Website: walmart
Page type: billing-address
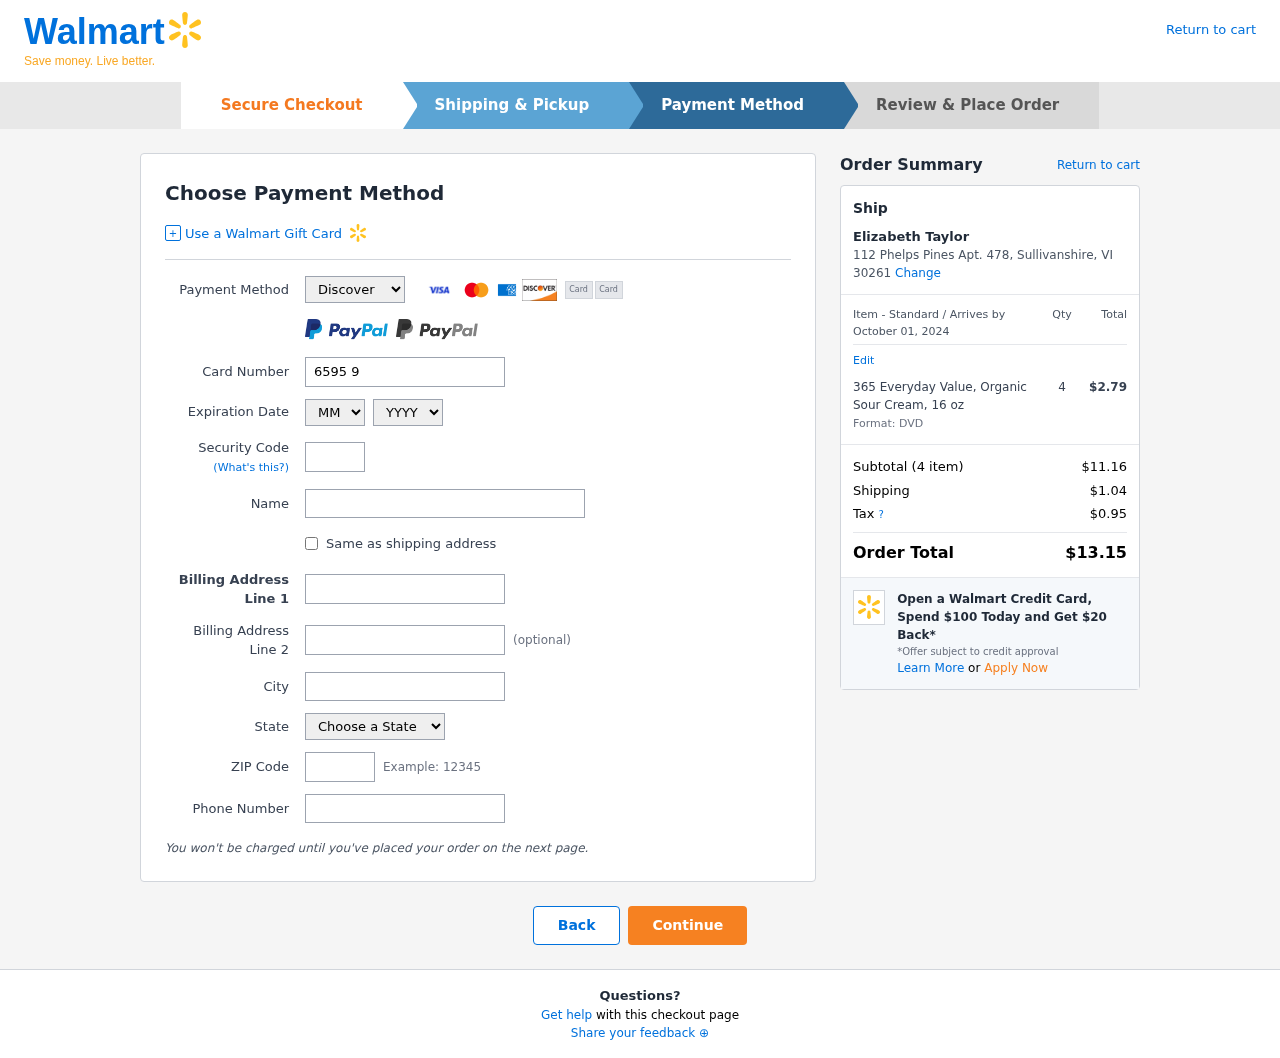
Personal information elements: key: PII_CARD_CVV
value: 218
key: PII_CARD_EXPIRY_MONTH
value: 12
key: PII_CARD_EXPIRY_YEAR
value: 30
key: PII_CARD_NUMBER
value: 6595 9175 9414 3813
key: PII_CARD_TYPE
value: Discover
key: PII_CITY
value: Sullivanshire
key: PII_CITY_STATE_ZIP
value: Sullivanshire, VI 30261
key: PII_FULLNAME
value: Elizabeth Taylor
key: PII_PHONE
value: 5002699702
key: PII_POSTCODE
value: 30261
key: PII_STATE
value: VI
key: PII_STREET
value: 112 Phelps Pines Apt. 478
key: PII_STREET2
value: Suite 226
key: PII_FULLNAME2
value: Elizabeth Taylor
Product elements: key: PRODUCT1_NAME
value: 365 Everyday Value, Organic Sour Cream, 16 oz
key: PRODUCT1_PRICE
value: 2.79
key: PRODUCT1_QUANTITY
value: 4
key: PRODUCT1_DESC
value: Format: DVD
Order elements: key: ORDER_DELIVERY_DATE
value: October 01, 2024
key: ORDER_NUM_ITEMS
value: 4
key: ORDER_SUBTOTAL
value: $11.16
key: ORDER_SHIPPING_COST
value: $1.04
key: ORDER_TAX
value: $0.95
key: ORDER_TOTAL
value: $13.15